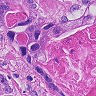
Metastatic tissue present: yes